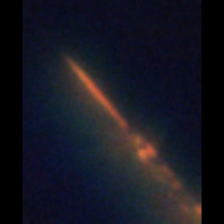
Taxon: Psuedo-nitzschia
Group: Diatoms